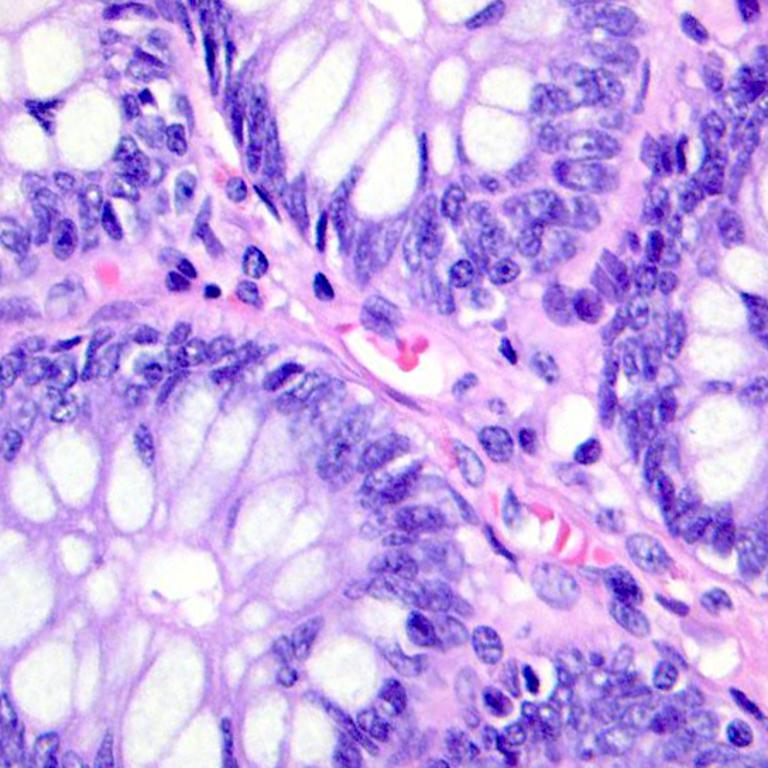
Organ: colon
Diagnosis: benign